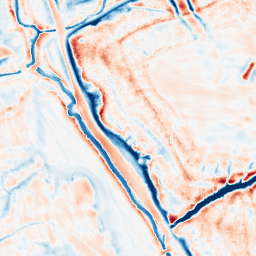
Category: edge_preserving
Decomposition family: bilateral
Decomposition parameters: d: 21
sigma_color: 150
sigma_space: 50
Upsampling method: sinc_hamming
Upsampling parameters: scale: 4
kernel_size: 16
Upsampling scale: 4